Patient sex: F
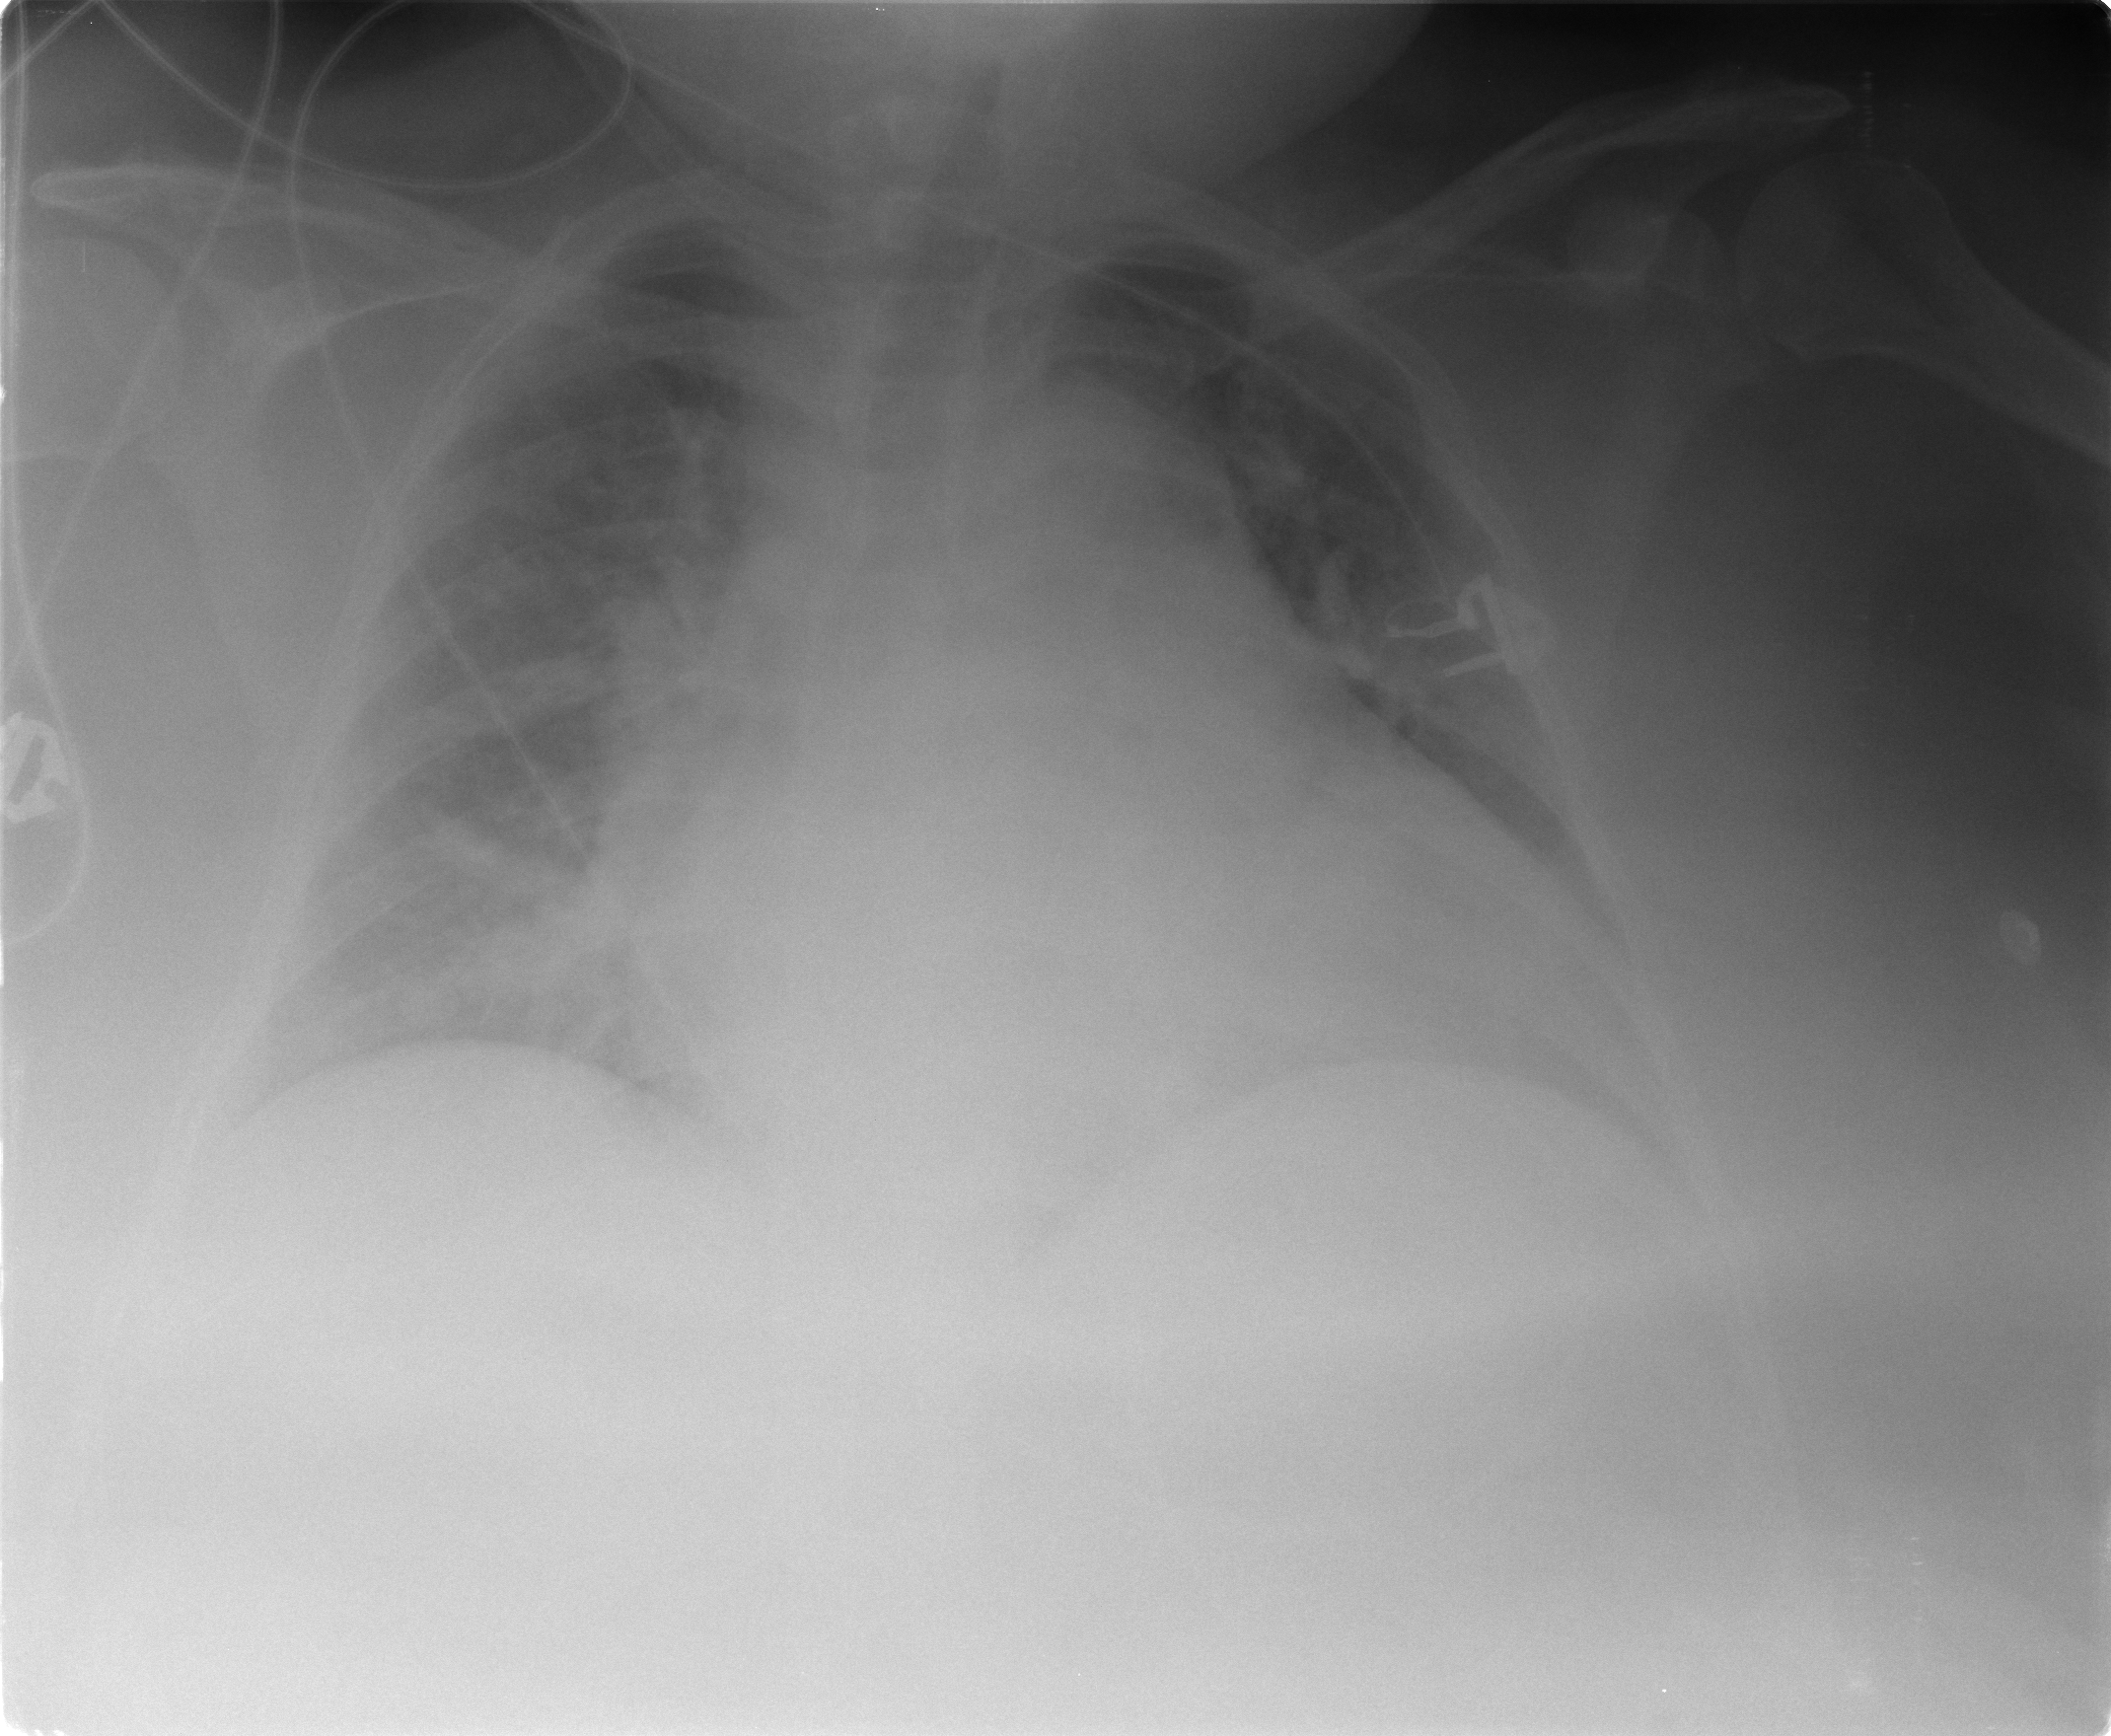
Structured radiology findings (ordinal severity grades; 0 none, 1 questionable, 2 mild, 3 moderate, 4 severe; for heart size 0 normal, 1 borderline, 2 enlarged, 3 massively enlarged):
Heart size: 3
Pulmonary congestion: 2
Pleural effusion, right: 0
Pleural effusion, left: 1
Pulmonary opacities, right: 1
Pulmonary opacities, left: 0
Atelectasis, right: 0
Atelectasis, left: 0